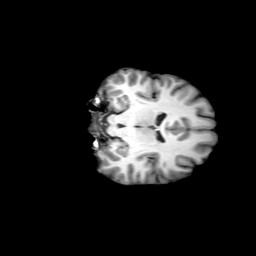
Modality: T1w
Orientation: coronal
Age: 30
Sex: female
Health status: healthy